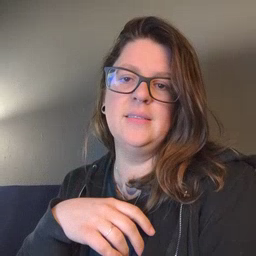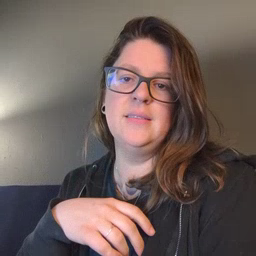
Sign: fast